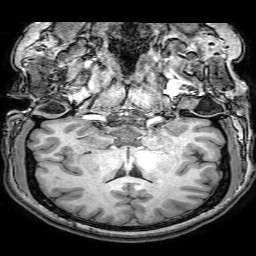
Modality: T1w
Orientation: sagittal
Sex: female
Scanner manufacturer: philips
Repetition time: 0.008189 s
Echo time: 0.00378 s